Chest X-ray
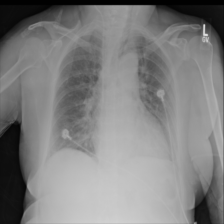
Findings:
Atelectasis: negative
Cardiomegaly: negative
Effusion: negative
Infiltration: negative
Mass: negative
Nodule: negative
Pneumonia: negative
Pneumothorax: negative
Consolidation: negative
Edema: negative
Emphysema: negative
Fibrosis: negative
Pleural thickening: negative
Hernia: negative